Question: I've got a kiosk app, which, essentially shows a bunch of slides with various bits of information on them. I initially began coding this over a year ago, when I was beginning with Objective-C and iOS development. I find that my code style is much cleaner now than what it was, and I'm much more experienced, so I've decided to rewrite from scratch.
I ran my app with the Allocations instrument to see what the memory usage was. Considering that this is a kiosk app, everything needs to run smoothly, without leaks. (Of course all apps need to run without leaks, but a kiosk app makes this an even more important goal.) I saw some interesting results, so I ran the old version of the code as well.
Running the older version of the code, I see a pretty much even run at about 1.15 megabytes of memory usage. Everything seems to be allocated and deallocated as necessary. In my new implementation, however, I'm seeing something a little different. Memory usage keeps jumping in little "plateaus", and then eventually seems to peak out at about 1.47 megabytes of usage. Here's what the new Allocations report looks like after running for over 10 hours:

I'm concerned for several reason.
1. The odd pattern in the beginning of the run.
2. Allocations seems to peak at 1.47 megabytes, but running it overnight shows that it actually will slowly use more and more memory over time. That can't be a good thing.
There are several notable differences between the old project and the new one.
- The older one uses Plists as a backing store (I manually read and write to a plist file.) The new project uses Core Data.- The new project implements a library that is called on each "slide" that the old project didn't have. I'd be more concerned about this library, except I wrote it and I went through it to make sure I was releasing everything and only autoreleased wherever manual releases were impossible.- Both classes use a factory class to create the slides. In the old project, the factory class was a singleton. I thought that making it into a normal class would help with the memory issues, since the singleton was never released. (Hence properties were not being released.In the new project, the factory class is being released so I'm not sure why it's still taking up all that memory (if that's what's causing the problem.- The old project makes use of string constants in various places. The new code uses a massive enum for the same thing. (The new code in general uses more constants.)
I'd be grateful if anyone would help point me in the right direction.
It like the peaking is being caused by calls to the <URL> library. If anyone would mind taking a look at it and telling me what I'm doing wrong there as far as memory management goes, I'd really appreciate it.
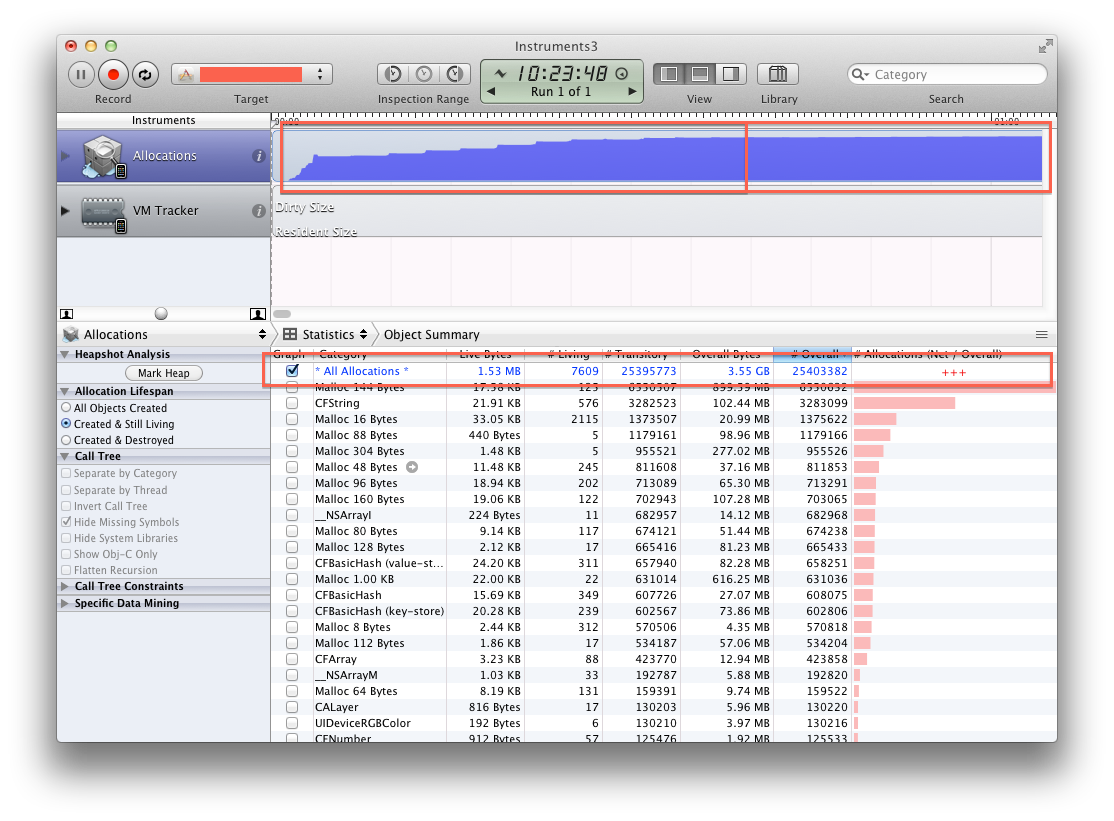
Answer: > What can I do to track down memory peaks? The memory is all being
cleaned up by the application when it discards whatever it's using,
but it doesn't seem to be discarding things.
This is a classic case of "abandoned objects" or "usage accretion". That is, you have an application that, as it runs, builds up an object graph in memory as a normal part of usage. The objects aren't leaked because they are still connected to the live object graph. More likely than not, the objects are a part of either some kind of a cache (a write-only cache, most often) or a mechanism involving historical state (the undo stack is a potential source for accretion).
To fix it, you need to make sure your object graph is pruned appropriately as your app runs. Caches should generally use a least-recently-used [LRU] pruning algorithm that limits the cache size. If a cache key ever goes invalid, that data should be pruned, too.
For historical information, pruning the history is critical. So is making sure that the historical data contains an absolutely minimal representation of that historical state.
Use Heapshot analysis -- it was created to help track down exactly these kinds of problems.
I wrote a detailed "How to" guide; <URL>